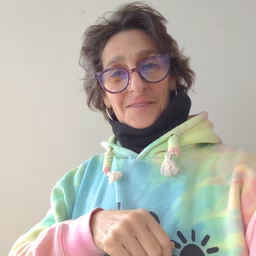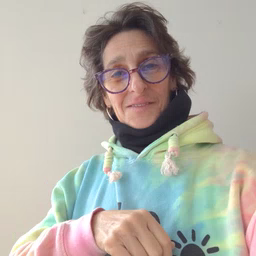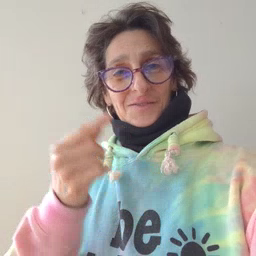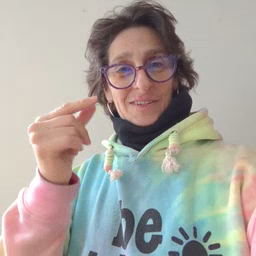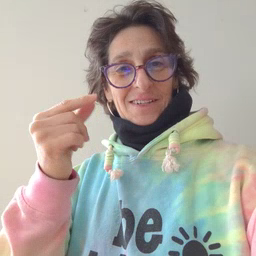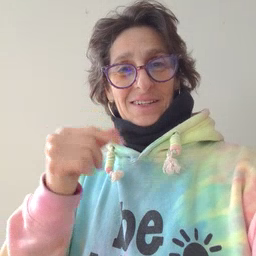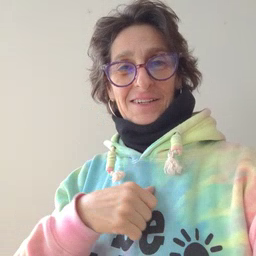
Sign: green